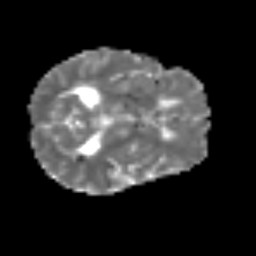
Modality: MD
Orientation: axial
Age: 54
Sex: female
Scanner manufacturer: siemens
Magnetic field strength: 3 T
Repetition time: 3.2 s
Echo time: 0.081 s